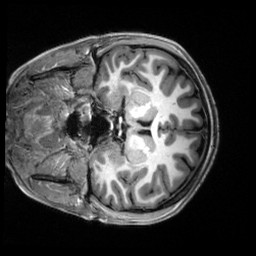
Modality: T1w
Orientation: coronal
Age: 19
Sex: female
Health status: healthy
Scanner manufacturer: siemens
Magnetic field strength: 3 T
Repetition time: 2.5 s
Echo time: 0.00222 s